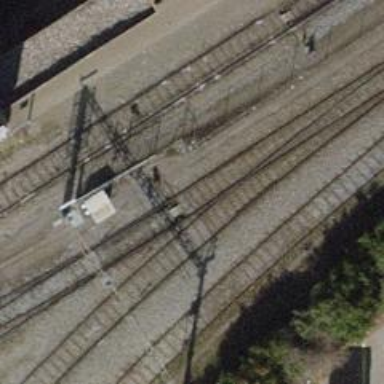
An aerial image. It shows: Railway switch.